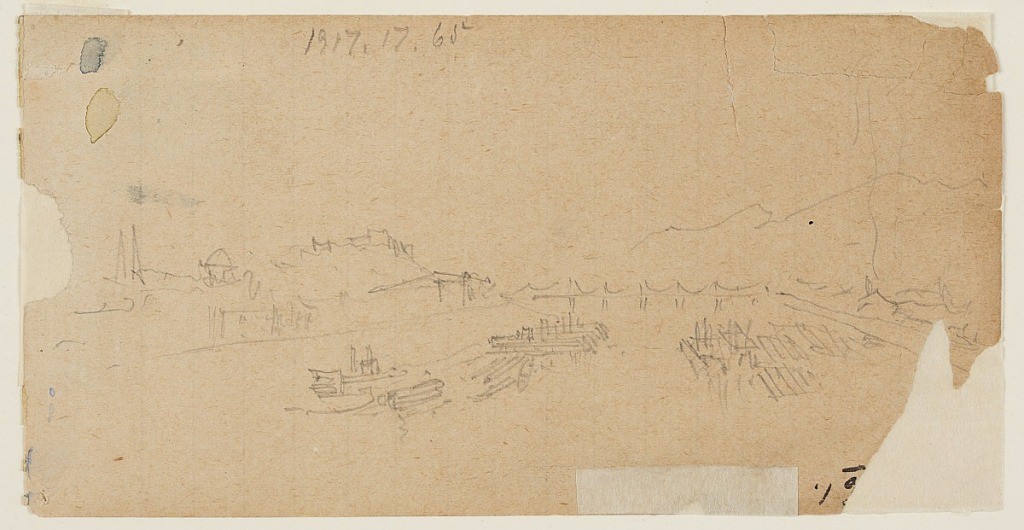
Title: The Tetons, Shown from the Plain
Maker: Thomas Moran, American, b. Britain, 1837–1926
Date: August 28, 1879
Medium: Graphite on paper
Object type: Drawing
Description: Recto: Horizontal view of Teton range seen from the plain.
Verso in opposite direction: Moutainous country with a bridge crossing the river in the backgournd and a town lying on left bank.